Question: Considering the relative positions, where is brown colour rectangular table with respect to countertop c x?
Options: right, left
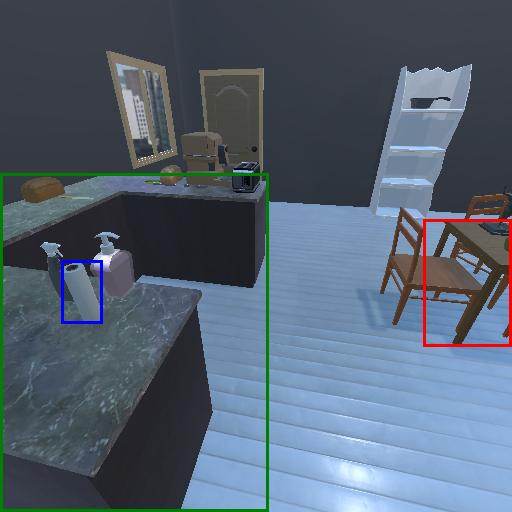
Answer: right